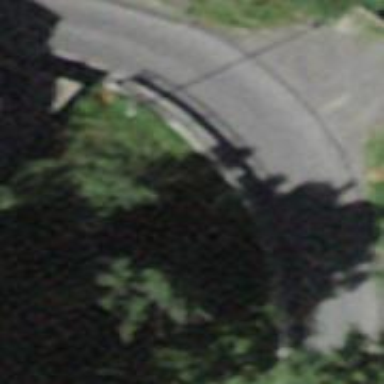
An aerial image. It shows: Culvert tunnel.